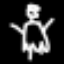
Label: angel